Interaction volume radius: 10 \u00c5
Interaction volume height: 15 \u00c5
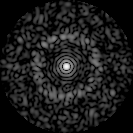
Disorder parameter: 0.8253